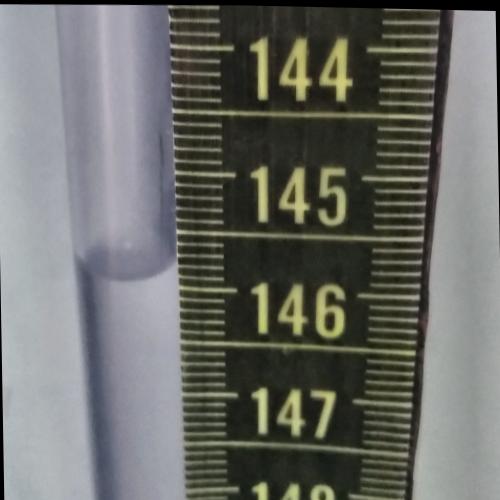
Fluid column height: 145.9 cm